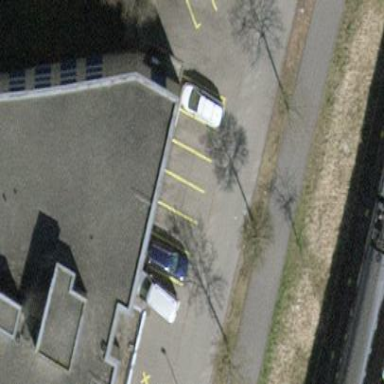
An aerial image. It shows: Office building with works in progress.